Question: For my test data I'm using the characters:
'''
Han Zi Jia Ming Jiao ziriWen
'''
My code that writes a file is:
'''
// Create license key file
if (!File.Exists(Settings.LicenseFilesLocation + "/" + EmailAddress + "/" + LicenseFileName))
{
HttpContext.Current.Response.Write(Name.Normalize());
HttpContext.Current.Response.End();
// UTF-8
StreamWriter License = File.CreateText(Settings.LicenseFilesLocation + "/" + EmailAddress + "/" + LicenseFileName);
License.WriteLine("Licensed to: " + Name.Normalize());
License.Flush();
License.Close();
'''
As you can see I'm printing the value before I save it to file to check it, and it is printing correctly. However in the saved text file when I open it in notepad, it's coming out as lots of squares (see screenshot):

When I copy and paste these characters they copy and paste correctly as:
'''
Han Zi Jia Ming Jiao ziriWen
'''
We are having a lot of customers saying their license file has their name in squares which they don't like. Our software program that opens and verifies this file is also showing their name as squares.
Any ideas how to fix this? We want it so that when customers open their license txt file it shows their name in full without squares.
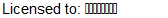
Answer: There are two sources to this problem:
1. Your file is not encoded correctly. If you are using anything other than ASCII characters, then you need to make the conscious decision to choose the correct encoding. The fact that copying and pasting works makes me think that your encoding is OK, but you still seem unaware of the fact that this is occurring behind the scenes.
2. Your editor is trying display unicode characters using a font that cannot render them correctly. Not every font supports Unicode. Change the font to a font that can render Unicode characters and you should be good to go.
EDIT: As a side note, understanding the joke <URL> will also do you some good.